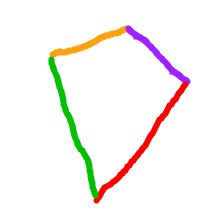
Shape: kite